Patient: sex F, age 31
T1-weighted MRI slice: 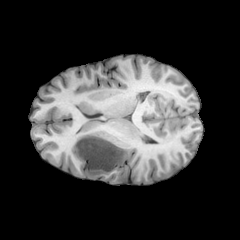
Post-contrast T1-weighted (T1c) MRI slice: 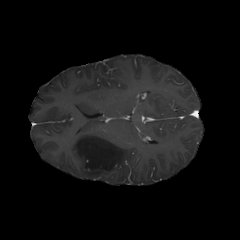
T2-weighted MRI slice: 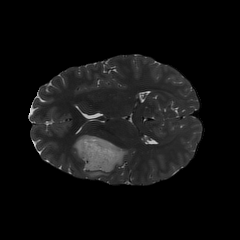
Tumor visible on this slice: yes
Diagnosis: Astrocytoma, IDH-mutant
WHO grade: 2